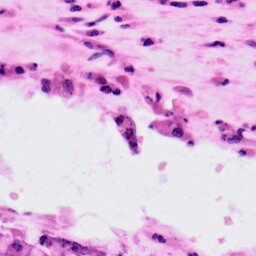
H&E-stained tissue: Colon